Question: I need to show/hide four textviews on pressing four buttons. The functionality is visible in pictures. In iOS I used button. But for android,can I use some sort of list view or something else suitable to thisenter image description here?
!First and second buttons are pressed here while third and fourth are not yet. Again pressing the button that is already pressed,text hides]<URL>
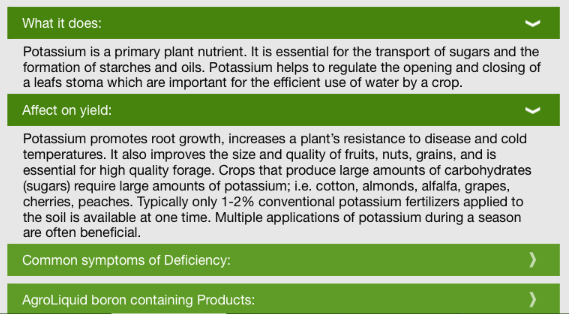
Answer: These is a very good example on 'Custom ExpandibleList' in Github.
<URL>
Hope this will help you to achieve 'smooth animation and collapse'.
You need to change the layout as your requirement.
Hope this will help you.